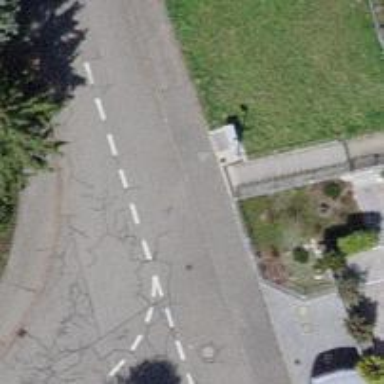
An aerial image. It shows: Set of steps on the road.